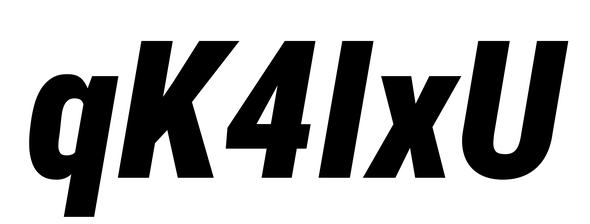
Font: Roboto-Italic_Condensed_Black_Italic